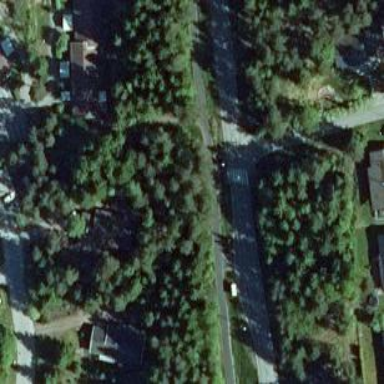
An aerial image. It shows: Asphalt footway with marked crossing.